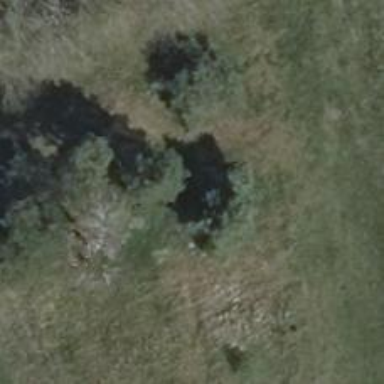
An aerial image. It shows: Deciduous tree with broadleaved leaves.